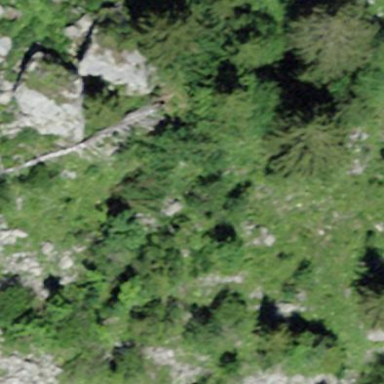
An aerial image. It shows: Forest area.